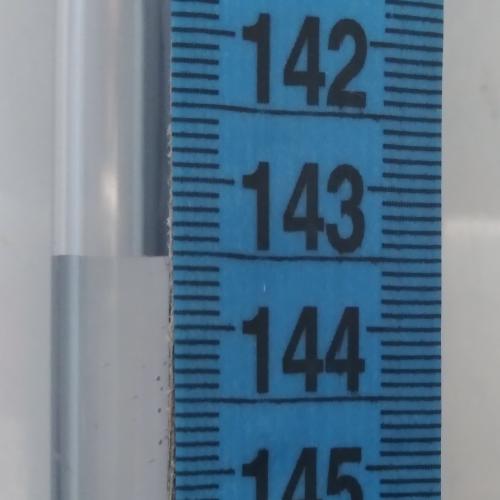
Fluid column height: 143.5 cm